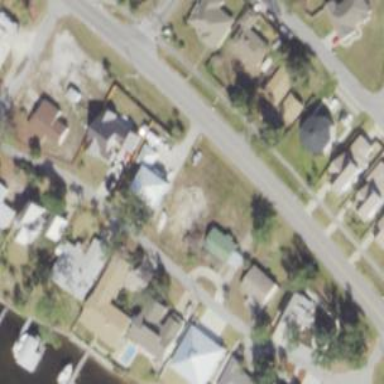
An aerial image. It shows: Residential area composed of single-family homes.